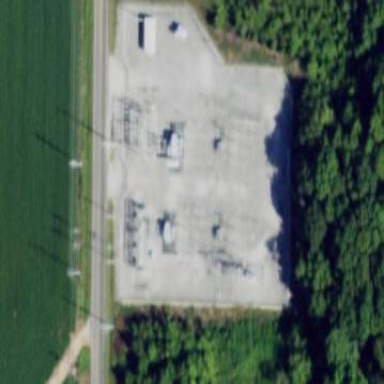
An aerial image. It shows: Fenced power substation at the transmission level.